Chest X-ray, AP view. Patient: 22 years old, sex F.
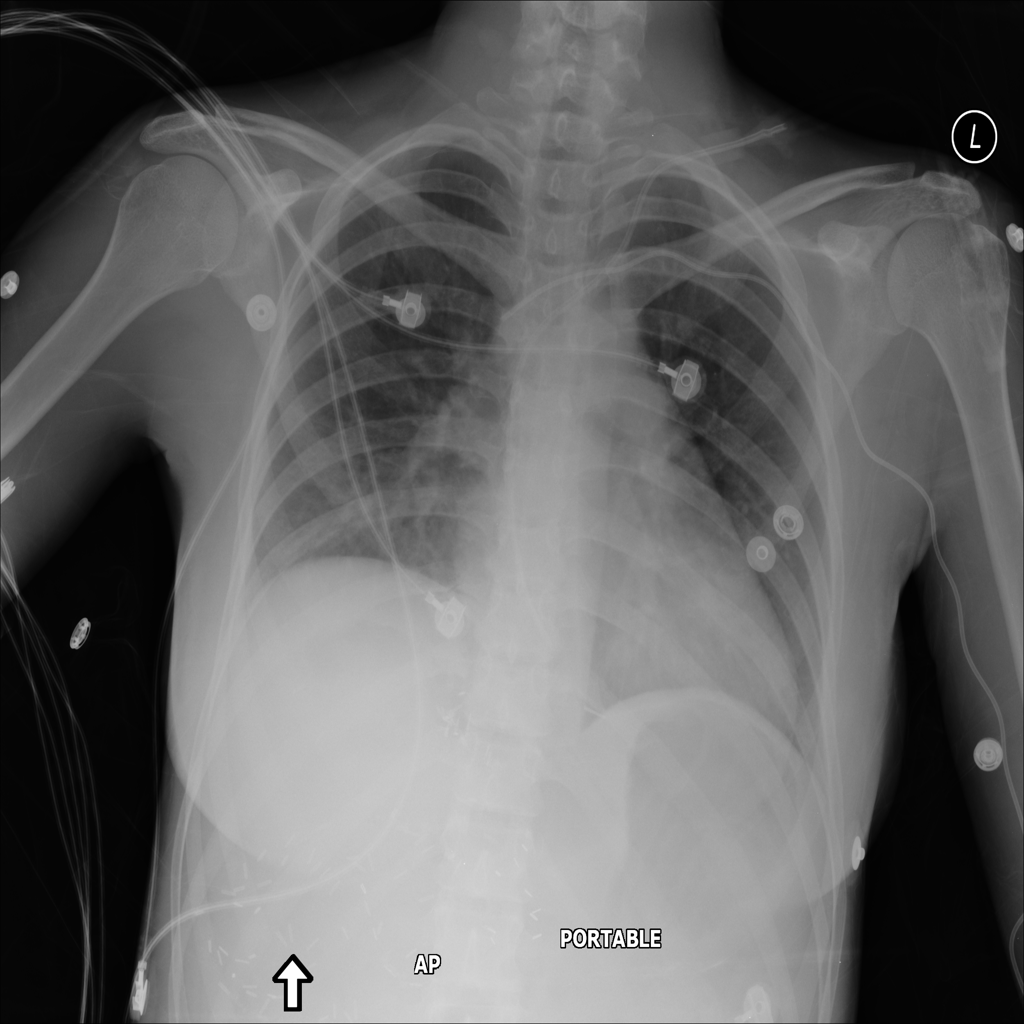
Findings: No Finding